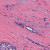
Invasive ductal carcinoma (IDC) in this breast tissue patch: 1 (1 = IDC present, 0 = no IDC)